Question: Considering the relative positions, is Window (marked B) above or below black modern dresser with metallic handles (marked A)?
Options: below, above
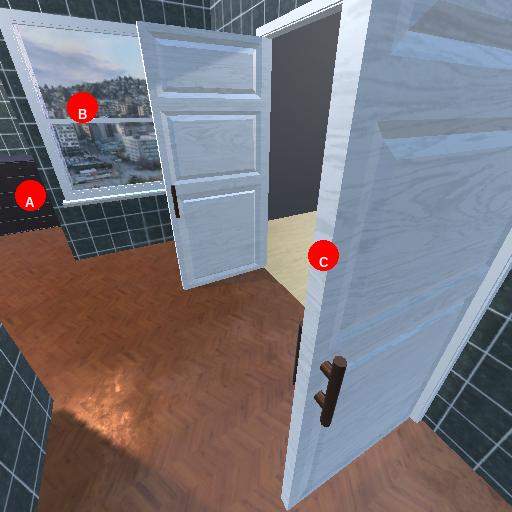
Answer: below